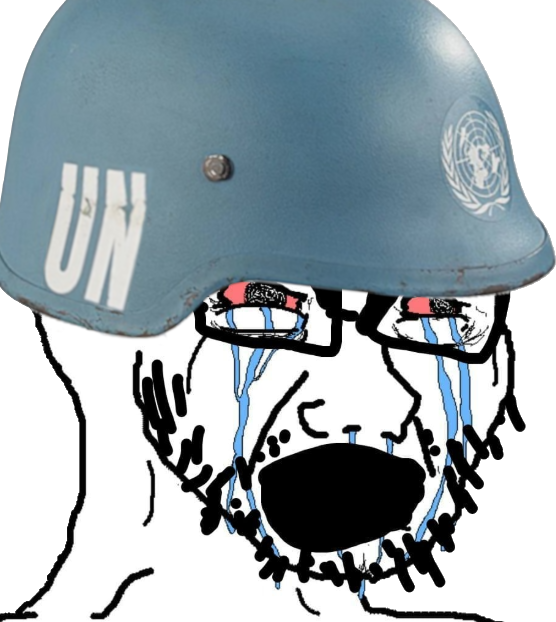
Label: 5_Soyjak